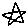
Label: star